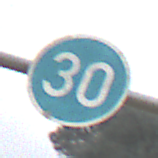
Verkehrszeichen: VorgeschriebeneMindestgeschwindigkeit
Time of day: MorningAfternoon
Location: Outdoor (Nature)
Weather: Overcast
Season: NotSpecified
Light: Natural